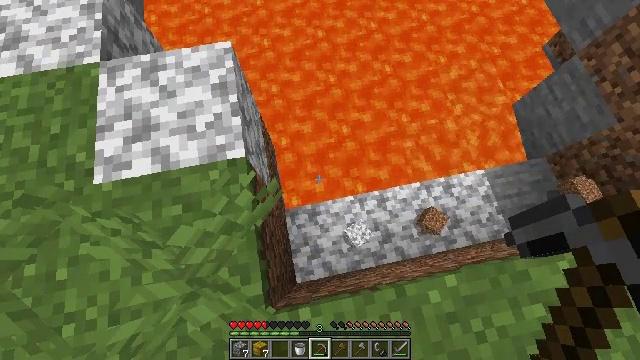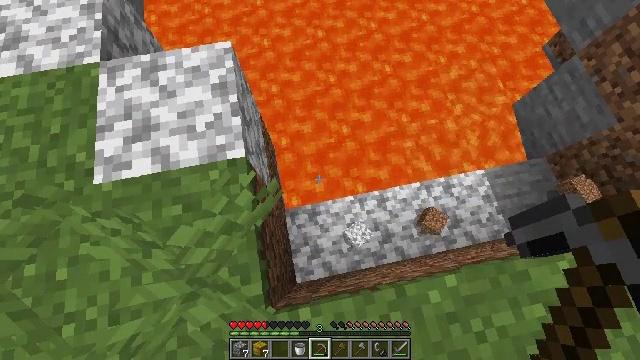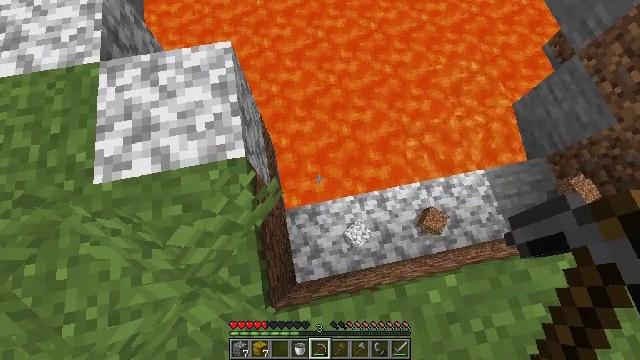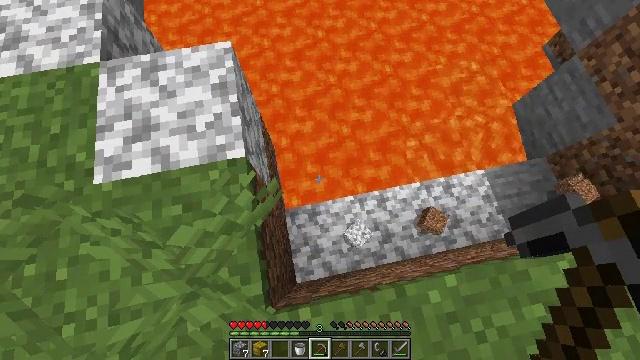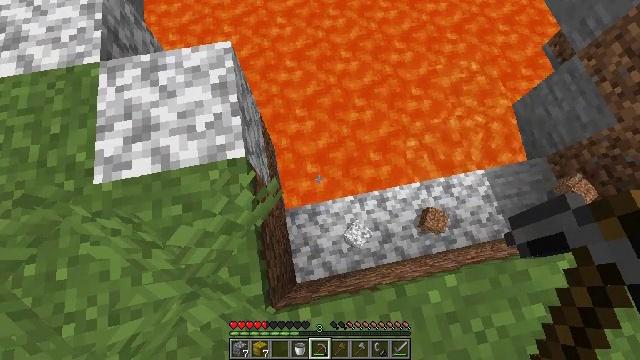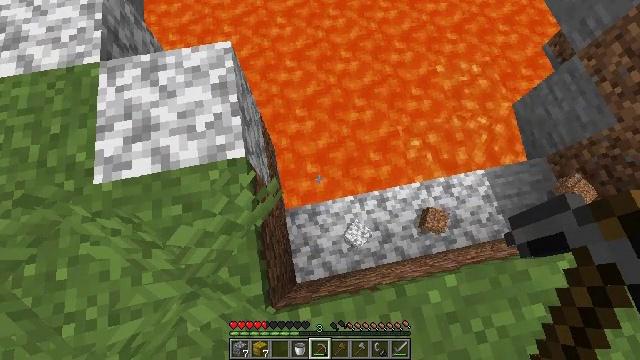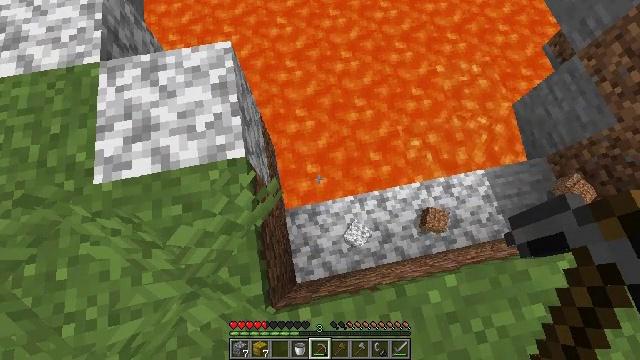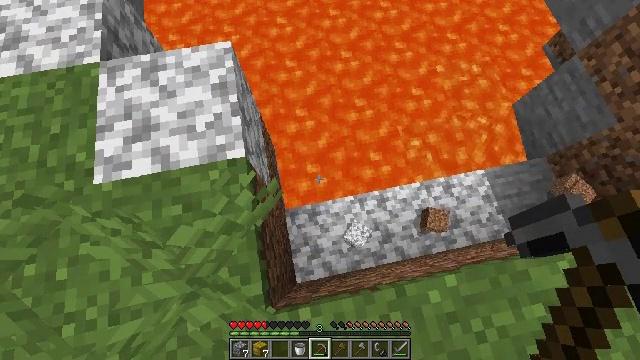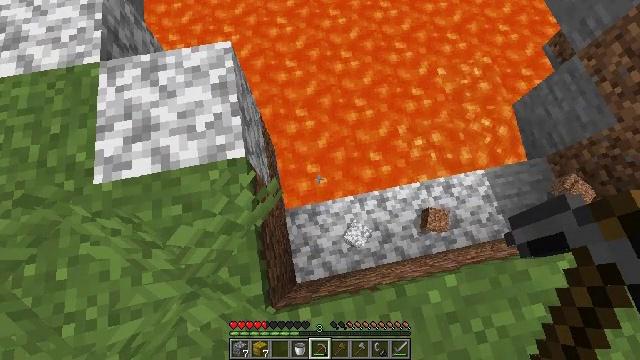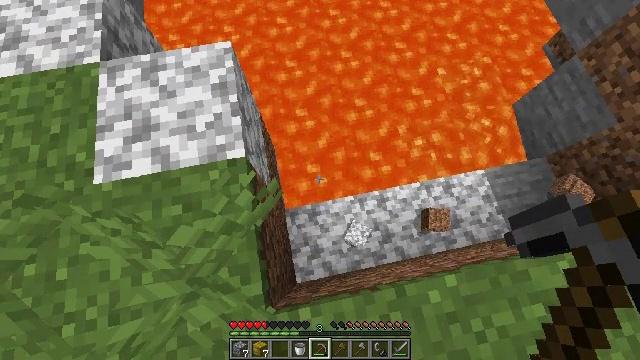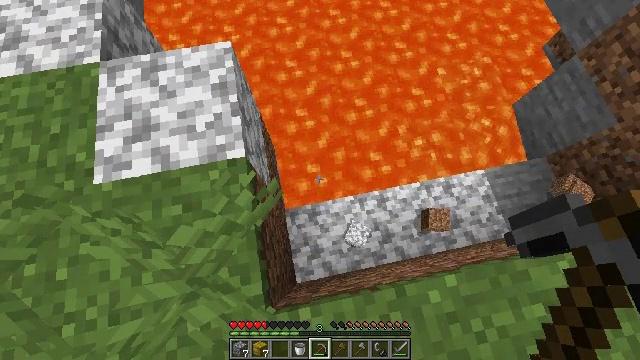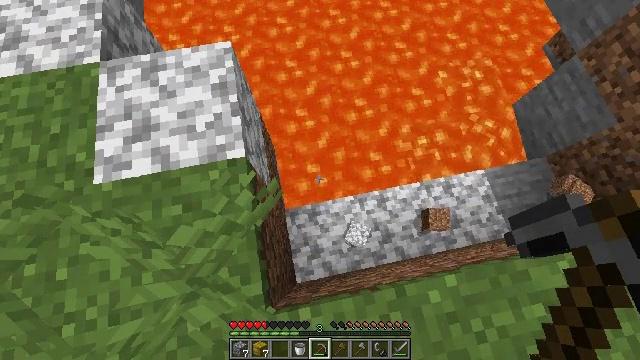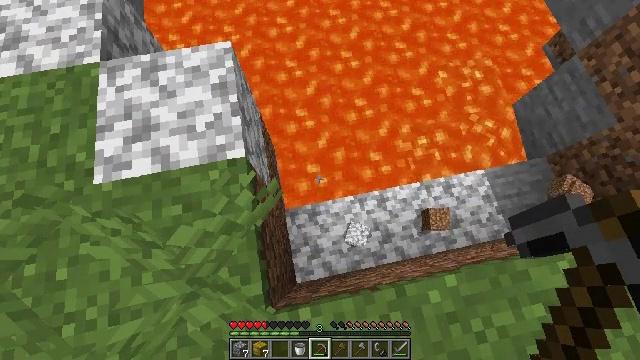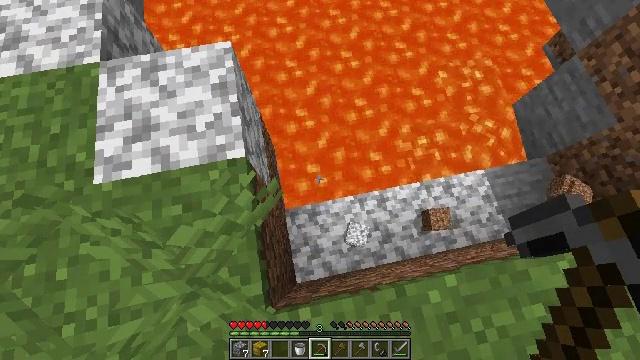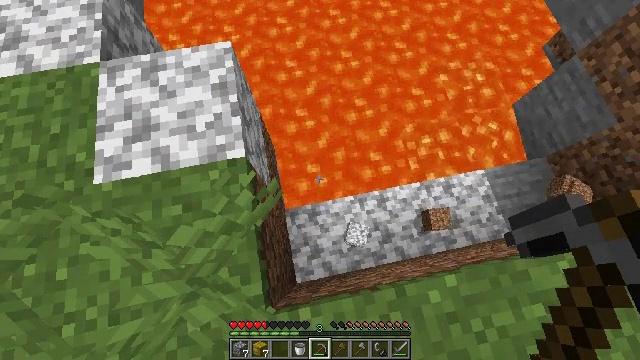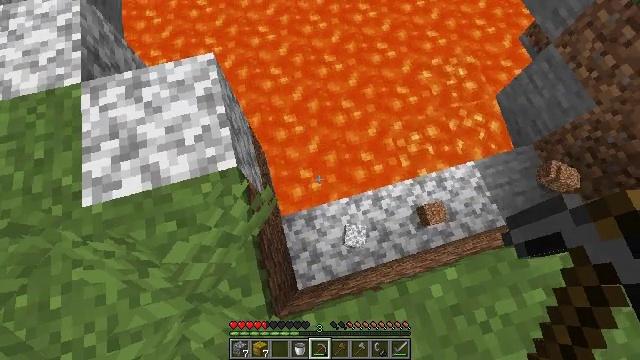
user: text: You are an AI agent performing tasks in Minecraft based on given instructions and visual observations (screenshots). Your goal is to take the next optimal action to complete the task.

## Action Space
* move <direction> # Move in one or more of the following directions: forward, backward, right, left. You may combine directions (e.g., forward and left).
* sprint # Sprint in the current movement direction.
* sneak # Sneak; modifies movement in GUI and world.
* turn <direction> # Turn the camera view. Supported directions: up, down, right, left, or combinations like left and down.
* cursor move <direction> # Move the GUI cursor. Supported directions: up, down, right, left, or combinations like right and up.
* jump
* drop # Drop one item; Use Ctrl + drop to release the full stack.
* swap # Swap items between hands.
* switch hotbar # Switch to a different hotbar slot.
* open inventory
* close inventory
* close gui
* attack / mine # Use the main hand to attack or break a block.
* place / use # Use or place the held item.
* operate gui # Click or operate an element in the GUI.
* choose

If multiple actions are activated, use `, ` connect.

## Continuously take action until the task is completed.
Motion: motion action
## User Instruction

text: Gather grass block for landscaping.
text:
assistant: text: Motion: no_op
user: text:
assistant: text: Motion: no_op
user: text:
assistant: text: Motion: no_op
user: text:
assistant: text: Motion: no_op
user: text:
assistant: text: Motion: no_op
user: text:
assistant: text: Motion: no_op
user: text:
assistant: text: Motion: no_op
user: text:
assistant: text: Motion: no_op
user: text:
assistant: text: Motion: no_op
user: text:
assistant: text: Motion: no_op
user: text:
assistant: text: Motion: no_op
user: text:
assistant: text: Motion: no_op
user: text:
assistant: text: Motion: no_op
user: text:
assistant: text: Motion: no_op
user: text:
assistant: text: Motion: turn right
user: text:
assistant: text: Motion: turn right and up
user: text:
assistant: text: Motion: turn right and up
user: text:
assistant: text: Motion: turn right and up
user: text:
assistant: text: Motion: turn right
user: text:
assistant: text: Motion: no_op
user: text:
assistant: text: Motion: turn down
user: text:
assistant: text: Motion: turn right and down
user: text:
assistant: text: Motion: turn right and down
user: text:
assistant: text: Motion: turn right
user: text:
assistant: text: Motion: turn right and up
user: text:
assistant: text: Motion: turn right and up
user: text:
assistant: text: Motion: turn right and up
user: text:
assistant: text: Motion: turn right and up, attack / mine
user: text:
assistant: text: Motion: turn right and up, attack / mine
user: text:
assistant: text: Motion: turn right and up, attack / mine